Question: In my program some comboboxes (QComboBox) were used to make several settings. Sometimes its necessary not only to know the item the user selected but also the item which was selected previously in the combobox.
Well, transferring the new selection is quite easy:
'''
self.MyCombobox.activated[str].connect(self.ComboChange)
'''
My compromise solution would be to manually set a variable for every combobox which stores the last selected value so that it can be accessed when the selction has changed. But considering that i have a lot of Comboboxes this would be quite prone to errors until some boxes could be updated on different ways.
Thanks in advance for your help
A minimal working example:
'''
import sys
from PyQt5.QtWidgets import ( QApplication, QWidget, QGridLayout, QComboBox,
QLabel)
class BaseWidget(QWidget):
def __init__(self):
super(BaseWidget, self).__init__()
self.setGeometry(300, 300, 300, 200)
# 2 Labels to display the new and the old item after selection
self.LabelOldItem = QLabel(self)
self.LabelNewItem = QLabel(self)
self.MyCombobox = QComboBox(self)
self.MyCombobox.addItems(['Item 1', 'Item 2', 'Item 3', 'Item 4'])
self.MyCombobox.activated[str].connect(self.ComboChange)
grid = QGridLayout()
grid.addWidget(self.MyCombobox, 0, 0, 1, 1)
grid.addWidget(self.LabelOldItem, 1, 0, 1, 1)
grid.addWidget(self.LabelNewItem, 2, 0, 1, 1)
self.setLayout(grid)
def ComboChange(self, newitem):
self.LabelOldItem.setText('Previous Selection: ') # <- crucial point
# How can i transfer both, not only the new item but also the previous
# item of the combobox when it gets activated?
self.LabelNewItem.setText('New Selection: <b>' + newitem + '</b>')
if __name__ == '__main__':
app = QApplication(sys.argv)
pyqtComboExample = BaseWidget()
pyqtComboExample.show()
sys.exit(app.exec_())
'''

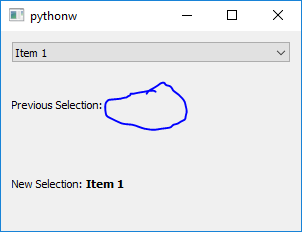
Answer: A possible solution is to create a custom QComboBox:
'''
import sys
from PyQt5 import QtCore, QtWidgets
class ComboBox(QtWidgets.QComboBox):
new_signal = QtCore.pyqtSignal(str, str)
def __init__(self, parent=None):
super(ComboBox, self).__init__(parent)
self.lastSelected = ""
self.activated[str].connect(self.onActivated)
def onActivated(self, text):
self.new_signal.emit(self.lastSelected, text)
self.lastSelected = text
class BaseWidget(QtWidgets.QWidget):
def __init__(self):
super(BaseWidget, self).__init__()
self.setGeometry(300, 300, 300, 200)
# 2 Labels to display the new and the old item after selection
self.LabelOldItem = QtWidgets.QLabel()
self.LabelNewItem = QtWidgets.QLabel()
self.MyCombobox = ComboBox()
self.MyCombobox.addItems(['Item 1', 'Item 2', 'Item 3', 'Item 4'])
self.MyCombobox.new_signal.connect(self.ComboChange)
grid = QtWidgets.QGridLayout(self)
grid.addWidget(self.MyCombobox, 0, 0, 1, 1)
grid.addWidget(self.LabelOldItem, 1, 0, 1, 1)
grid.addWidget(self.LabelNewItem, 2, 0, 1, 1)
def ComboChange(self, lastitem, newitem):
self.LabelOldItem.setText('Previous Selection: <b>{}</b>'.format(lastitem))
self.LabelNewItem.setText('New Selection: <b>{}</b>'.format(newitem))
if __name__ == '__main__':
app = QtWidgets.QApplication(sys.argv)
pyqtComboExample = BaseWidget()
pyqtComboExample.show()
sys.exit(app.exec_())
'''
Another possible solution is to use 'sender()' to get the QComboBox used, and save the old item in a property:
'''
import sys
from PyQt5 import QtCore, QtWidgets
class BaseWidget(QtWidgets.QWidget):
def __init__(self):
super(BaseWidget, self).__init__()
self.setGeometry(300, 300, 300, 200)
# 2 Labels to display the new and the old item after selection
self.LabelOldItem = QtWidgets.QLabel()
self.LabelNewItem = QtWidgets.QLabel()
self.MyCombobox = QtWidgets.QComboBox()
self.MyCombobox.addItems(['Item 1', 'Item 2', 'Item 3', 'Item 4'])
self.MyCombobox.activated[str].connect(self.ComboChange)
grid = QtWidgets.QGridLayout(self)
grid.addWidget(self.MyCombobox, 0, 0, 1, 1)
grid.addWidget(self.LabelOldItem, 1, 0, 1, 1)
grid.addWidget(self.LabelNewItem, 2, 0, 1, 1)
def ComboChange(self, newitem):
combo = self.sender()
lastitem = combo.property("lastitem")
self.LabelOldItem.setText('Previous Selection: <b>{}</b>'.format(lastitem))
self.LabelNewItem.setText('New Selection: <b>{}</b>'.format(newitem))
combo.setProperty("lastitem", newitem)
if __name__ == '__main__':
app = QtWidgets.QApplication(sys.argv)
pyqtComboExample = BaseWidget()
pyqtComboExample.show()
sys.exit(app.exec_())
'''